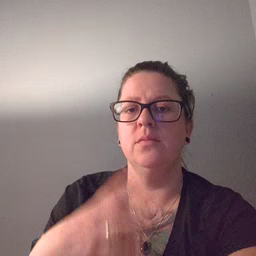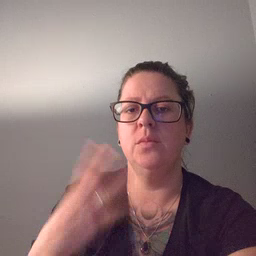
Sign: go